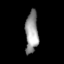
Tissue: lung
Cell type: Epithelial cells
Senescence score: 0.1713
Nuclear area (px): 523
Mean DAPI intensity: 150.329